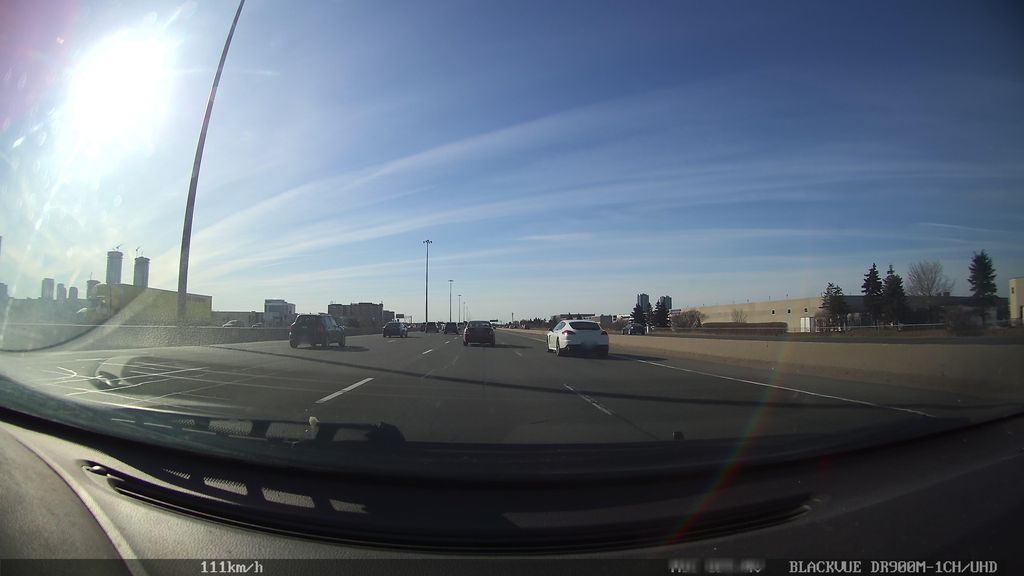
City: toronto